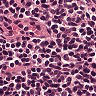
Metastatic tissue present: no